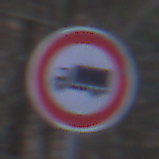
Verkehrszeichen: VerbotFuerKraftfahrzeugeUeberDreiKommaFuenfTonnen
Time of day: MorningAfternoon
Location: Outdoor (Nature)
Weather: Overcast
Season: Winter
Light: Natural